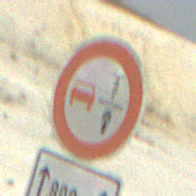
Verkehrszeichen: VerbotUeberholenEinspurigeFahrzeuge
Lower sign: LaengeEinerStrecke1
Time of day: MorningAfternoon
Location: Outdoor (Beach)
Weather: PartlyCloudy
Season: NotSpecified
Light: Natural